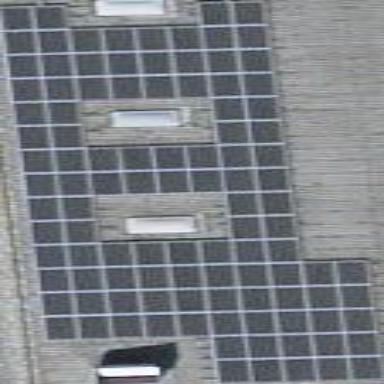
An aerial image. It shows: Solar photovoltaic panel generator.